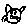
Label: cat